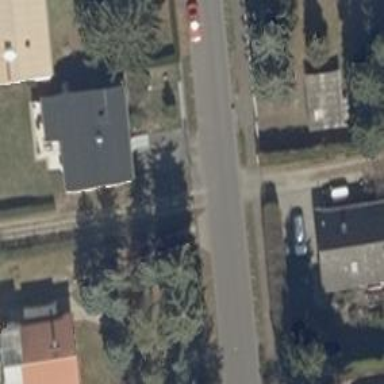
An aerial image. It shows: Driveway.